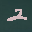
Label: 2